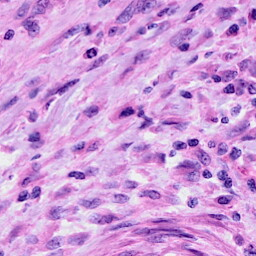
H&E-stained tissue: Cervix